Question: I have a jQuery confirmation dialog that does not fire the event associated with the default button when the user presses ; when I use the mouse, the button behaves as expected.
The default button ('Cancel') highlight when I press enter, but nothing else happens.
This is the dialog:

And here is the code that produces the above dialog:
'''
$(document).ready(function () {
$('#m_btnNext').click(function (e) {
var my_messages = 'warning';
if (my_messages.length > 0) {
e.preventDefault();
$('#dialog-confirm-withdraw').html(my_messages);
$("#dialog-confirm-withdraw").dialog("open");
return false;
}
return true;
});
var cascadeConfirmWithdrawMarkup = "<div id='dialog-confirm-withdraw' title='Withdraw'><p>Set on build</p></div>";
$(cascadeConfirmWithdrawMarkup).appendTo('body').hide();
$('#dialog-confirm-withdraw').dialog({ title: '<span class="ui-icon ui-icon-alert" style="float:left; margin:0 7px 20px 0;"></span>Withdraw Warnings',
width: 400,
height: 175,
resizable: false,
draggable: false,
modal: true,
autoOpen: false,
open: function () {
$('.ui-dialog-buttonpane button:eq(1)').focus();
},
buttons: {
"Proceed with withdraw": function () {
$(this).dialog("close");
},
"Cancel": function () {
$(this).dialog("close");
}
}
});
});
'''
In its simplest form, <URL>, but I am having tremendous difficulty pinpointing the culprit in my form.
I commented out all other javascript so only the above code exists; no errors are logged to the console; yet nothing happens.
If there's not an obvious error in my js above, what is the best way to find the needle in this haystack?
Masochists can download the full html page (with all javascript), <URL>. I used FF's Save As "Web Page, Complete" to create that zip.
Bear in mind that I am only adding functionality to this form; I did not create it.
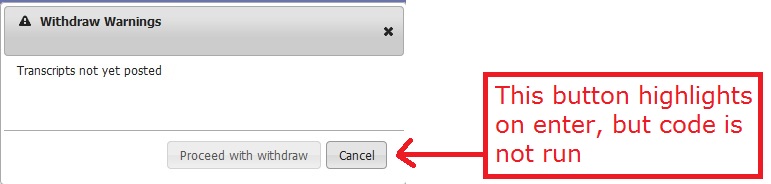
Answer: In halcyonCommon.js you have a function called KeyListener() which is called on document load. That function adds an event listener for keydown, and it appears to be handling escape and enter keydown events for your whole document:
'''
case KeyCode.Enter:
if (el.tagName == "INPUT") {
switch (el.type) {
case "checkbox" :
case "password" :
case "radio" :
case "text" :
{ //Check for datebox and timebox, has controller --> onblur before click OK
if (el.Controller && el.Controller.onblur)
el.Controller.onblur({target : el});
return oThis.clickAction(oThis._DefaultButton, e);
}
break;
case "file" ://ThamHNguyen, added 14-NOV-06
return oThis.clickAction(oThis._DefaultButton, e);
break;
default:
return true;
}
} else if (el.tagName == "SELECT") {
return oThis.clickAction(oThis._DefaultButton, e);
} else if (el.tagName == "HTML" || el.tagName == "BODY" || el.tagName == "TD") { //"TD" : on IE only
return oThis.clickAction(oThis._DefaultButton, e);
} else if (el.tagName == "TEXTAREA" || el.tagName == "A" ) {
return true;
} else {
return false; //Prevent default button of IE
}
'''
See the last else case? Removing that solves the problem, but it's possible that this will cause undesired behavior elsewhere in your program. If it does, you'll need to add a third possible occasion for returning true (and therefore allowing normal behavior) in this line:
'''
} else if (el.tagName == "TEXTAREA" || el.tagName == "A" )
'''
For example:
'''
} else if (el.tagName == "TEXTAREA" || el.tagName == "A" || el.tagName == "SPAN" )
'''
...though that may not be specific enough.